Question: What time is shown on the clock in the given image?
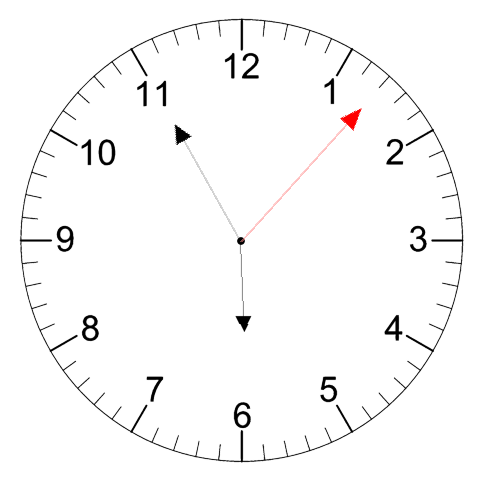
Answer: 05:55:07